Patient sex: M
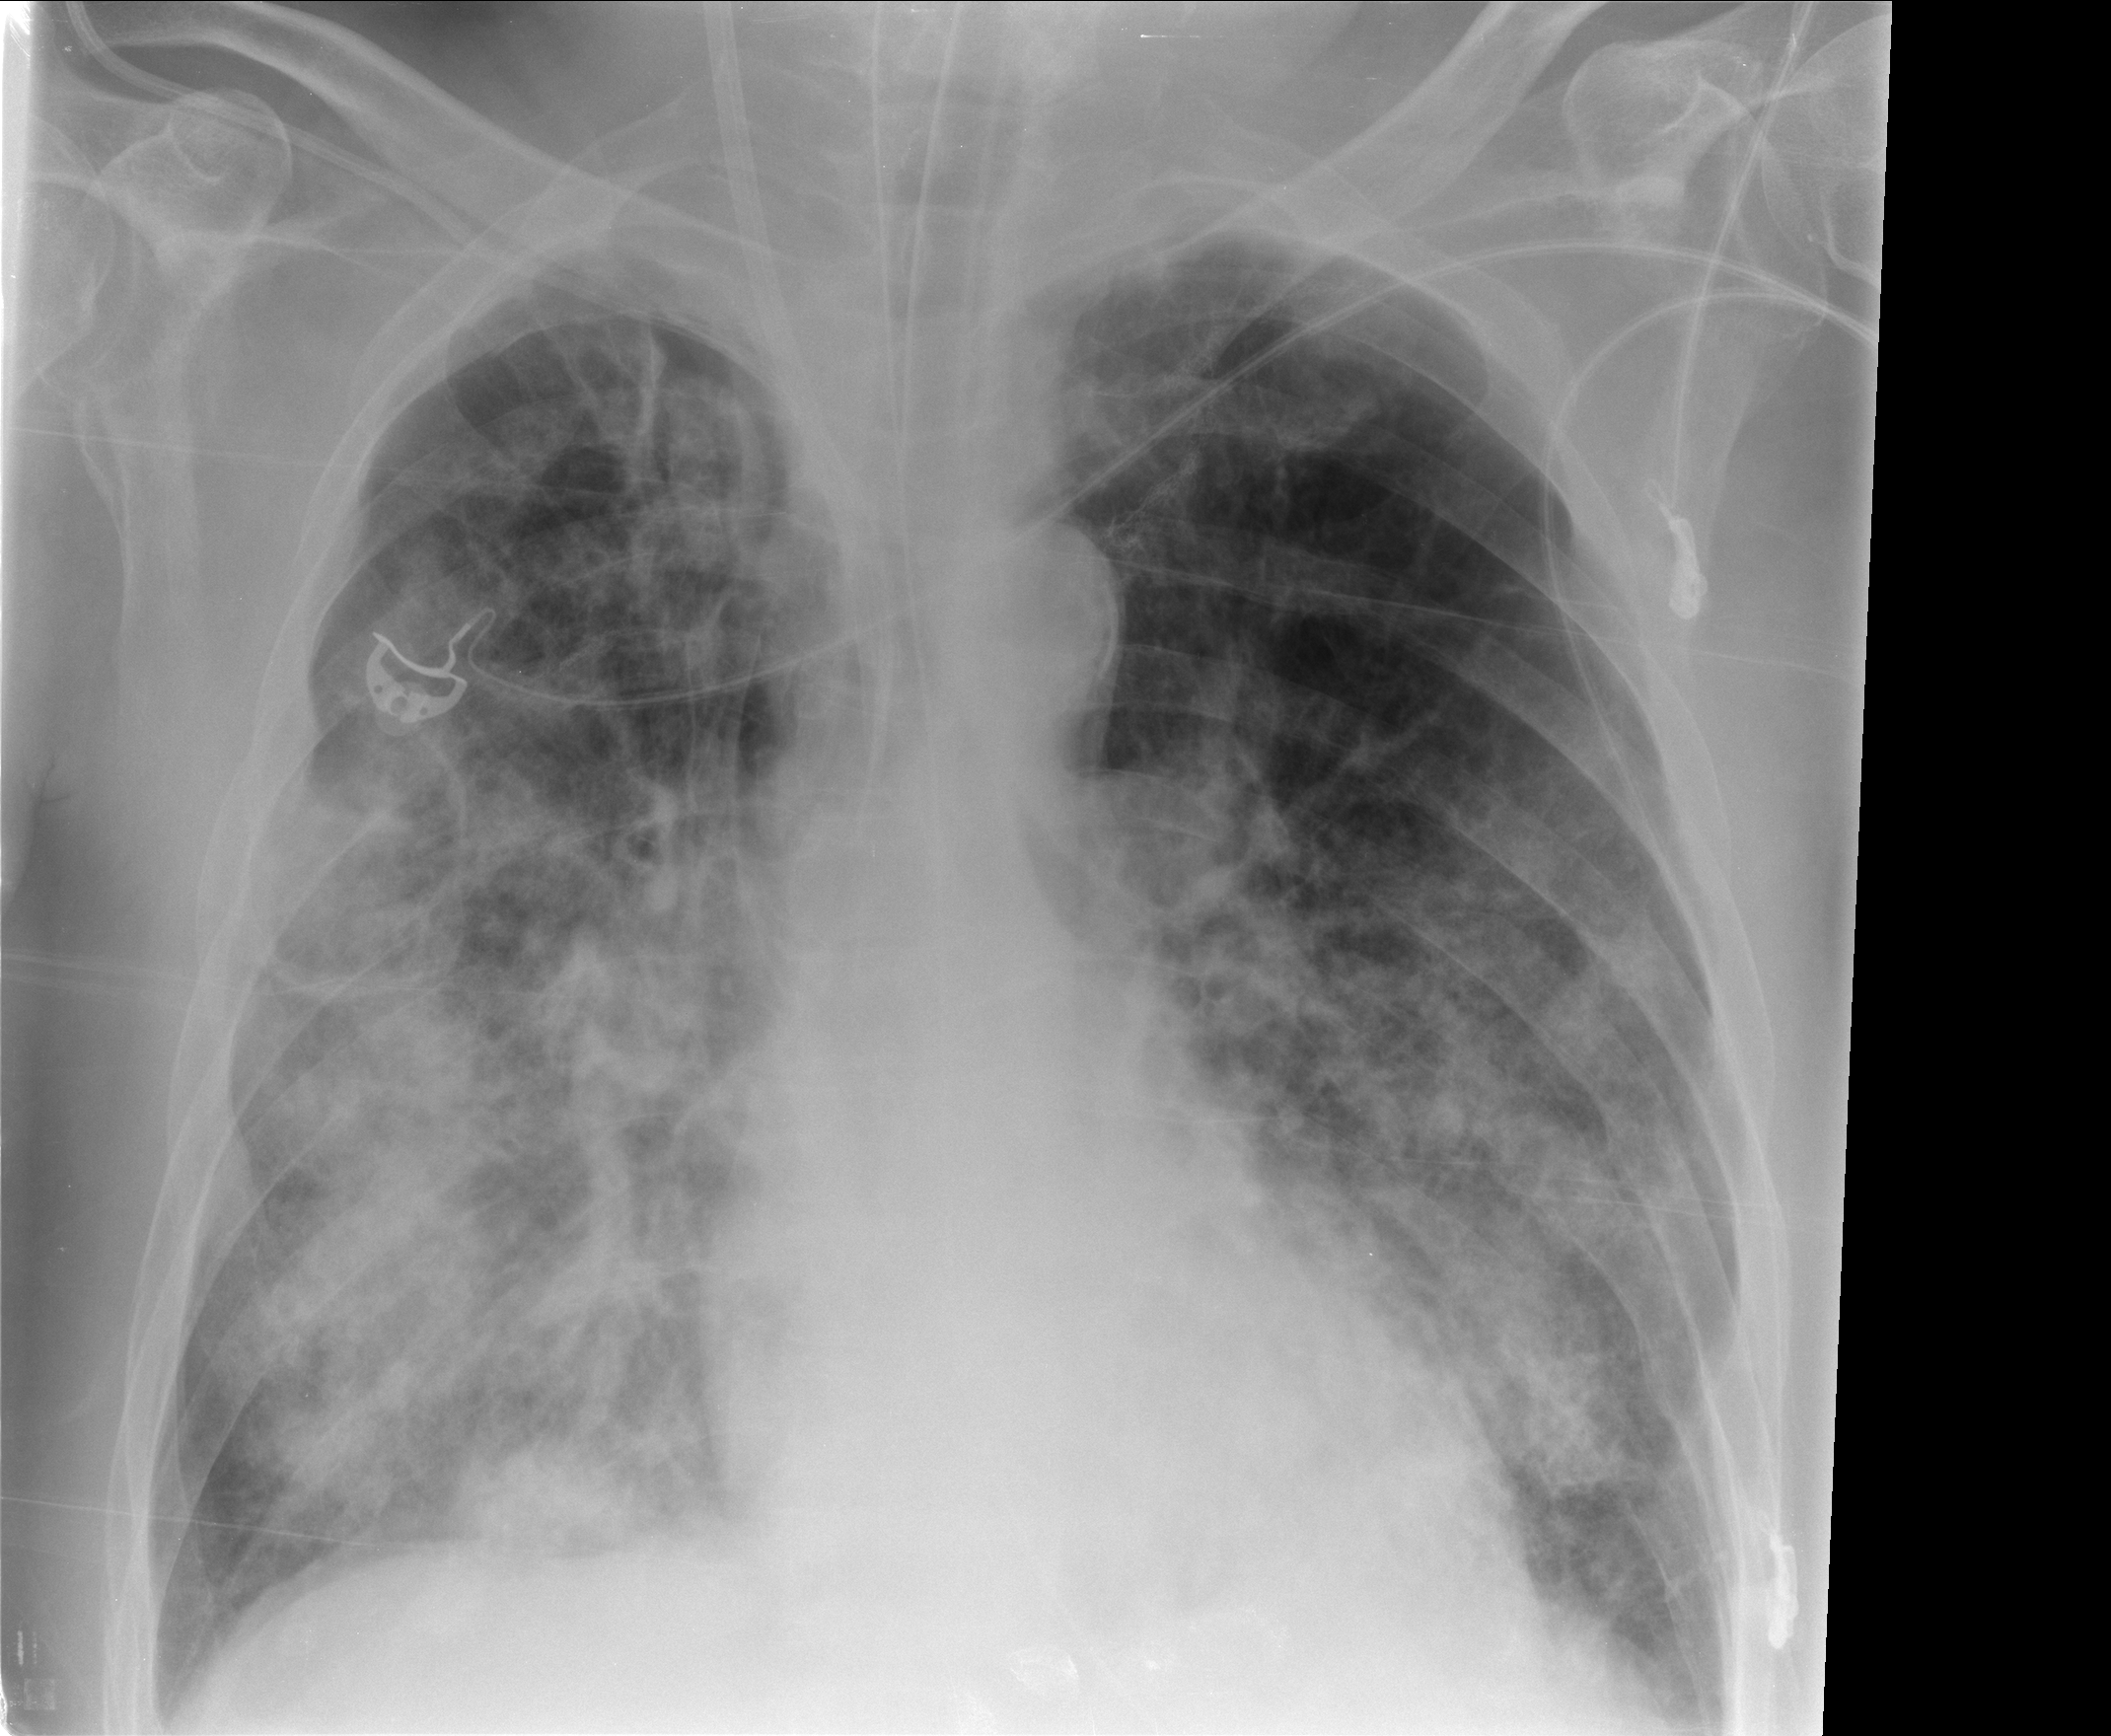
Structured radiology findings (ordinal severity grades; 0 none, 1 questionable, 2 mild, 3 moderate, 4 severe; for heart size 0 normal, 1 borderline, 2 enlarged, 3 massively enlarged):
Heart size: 0
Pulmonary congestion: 0
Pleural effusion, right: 0
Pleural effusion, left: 0
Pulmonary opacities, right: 4
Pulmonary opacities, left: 3
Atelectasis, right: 2
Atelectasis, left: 2